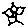
Label: flower